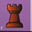
Piece: bR